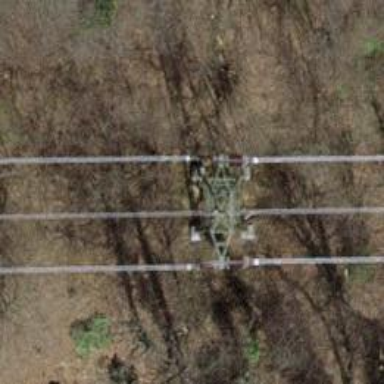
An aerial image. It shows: Lattice structure tower.